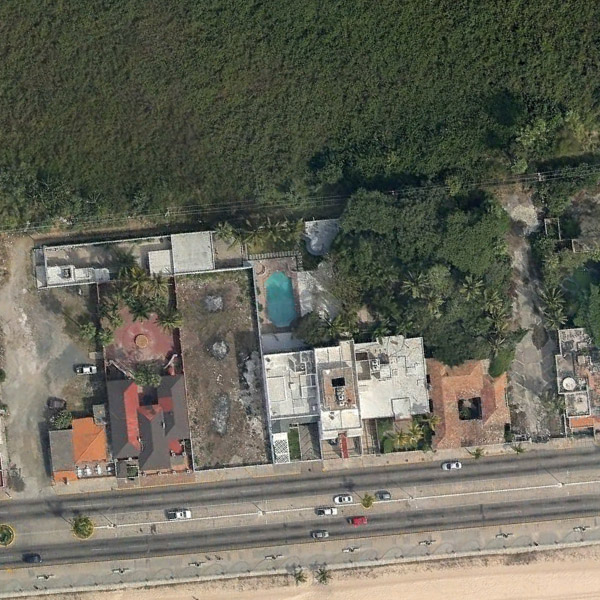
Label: Resort